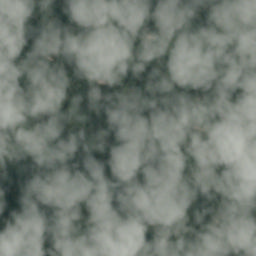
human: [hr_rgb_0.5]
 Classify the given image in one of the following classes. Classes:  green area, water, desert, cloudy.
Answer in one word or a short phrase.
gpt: cloudy